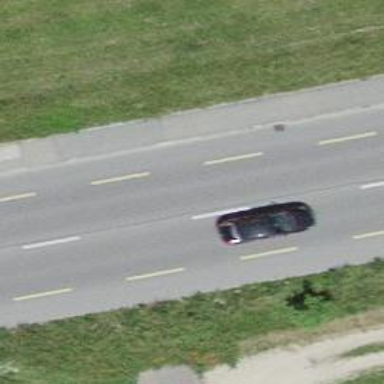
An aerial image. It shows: Primary highway with designated cycle lane.